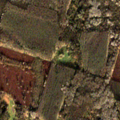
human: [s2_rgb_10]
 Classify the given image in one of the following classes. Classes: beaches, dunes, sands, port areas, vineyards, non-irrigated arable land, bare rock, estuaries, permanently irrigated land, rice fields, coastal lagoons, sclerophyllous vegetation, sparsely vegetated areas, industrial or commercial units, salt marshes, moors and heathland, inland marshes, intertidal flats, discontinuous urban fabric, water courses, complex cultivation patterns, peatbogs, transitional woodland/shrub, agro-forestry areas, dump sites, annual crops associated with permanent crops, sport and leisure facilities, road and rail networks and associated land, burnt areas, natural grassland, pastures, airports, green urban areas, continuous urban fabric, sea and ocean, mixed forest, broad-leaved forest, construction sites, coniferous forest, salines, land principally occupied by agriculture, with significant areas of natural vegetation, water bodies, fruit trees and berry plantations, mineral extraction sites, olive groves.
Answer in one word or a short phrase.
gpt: broad-leaved forest, transitional woodland/shrub